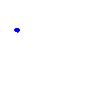
Particle: kaon